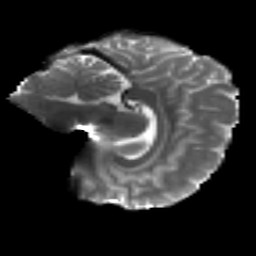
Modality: T2w
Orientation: sagittal
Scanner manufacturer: siemens
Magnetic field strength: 3 T
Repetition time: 4.16 s
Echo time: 0.0806 s